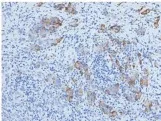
Pathological results. (D-H) IHC staining showed sequentially CKpan, CAM5.2, EMA, Vimentin, Ki67.
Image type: pathology (immunostaining)